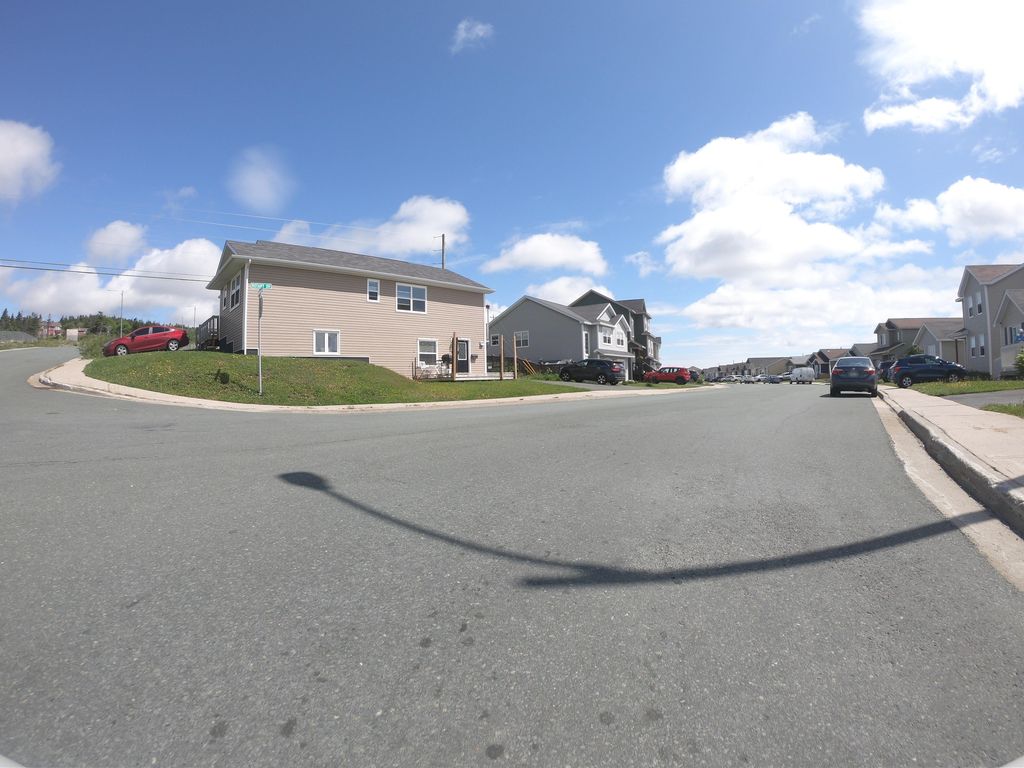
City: st_johns